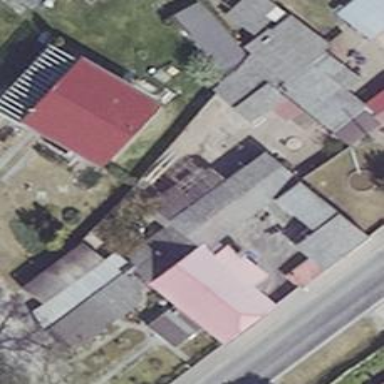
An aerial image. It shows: Building with gabled roof.